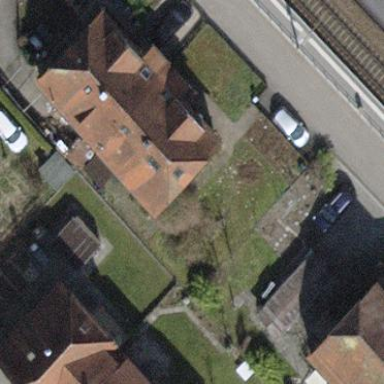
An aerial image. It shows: Half-hipped roof semidetached house.